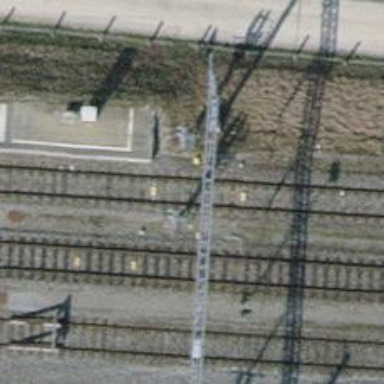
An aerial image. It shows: Railway signal.